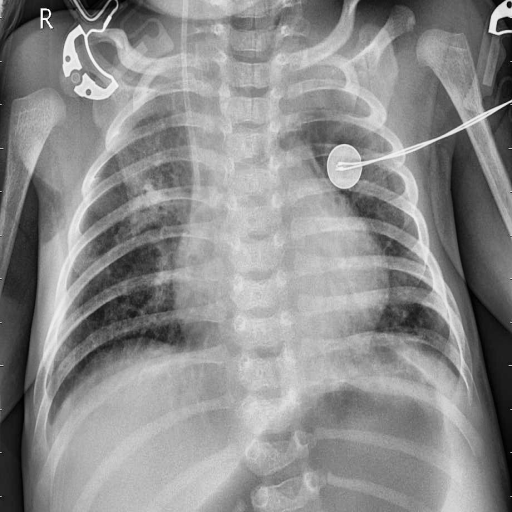
Finding: PNEUMONIA